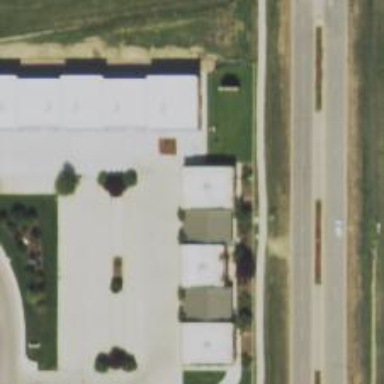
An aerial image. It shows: Veterinary facility.